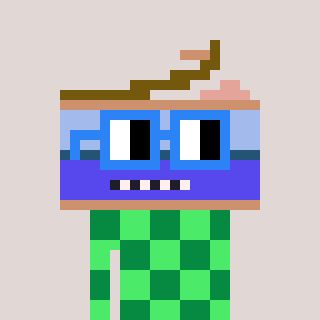
a pixel art character with square blue glasses, a canned ham-shaped head and a teal-colored body on a warm background